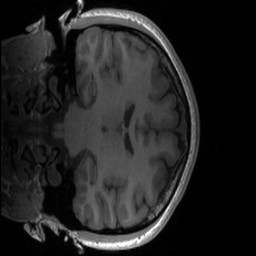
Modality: T1w
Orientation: coronal
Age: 22
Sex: female
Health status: healthy